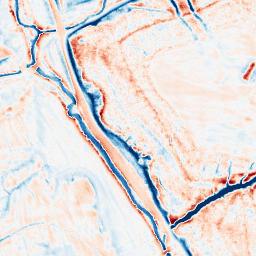
Category: edge_preserving
Decomposition family: anisotropic_diffusion
Decomposition parameters: iterations: 50
kappa: 50
gamma: 0.15
Upsampling method: quintic
Upsampling parameters: scale: 4
Upsampling scale: 4